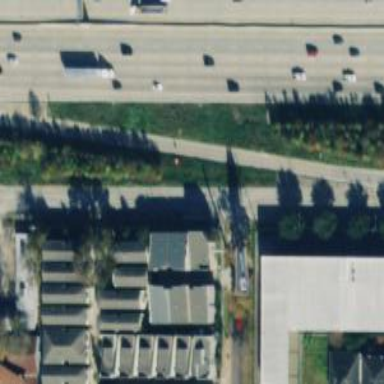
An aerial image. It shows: Residential road with frontage road.